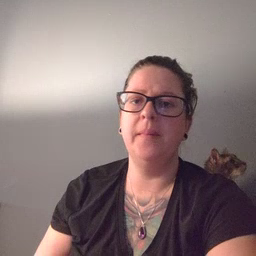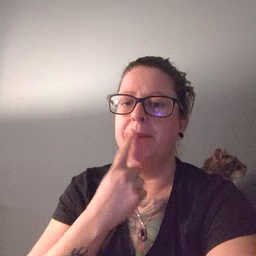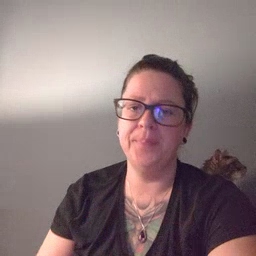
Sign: lips